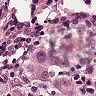
Metastatic tissue present: yes